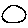
Label: circle